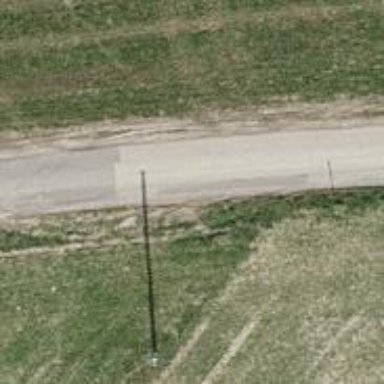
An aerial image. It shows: Unclassified road with asphalt surface.